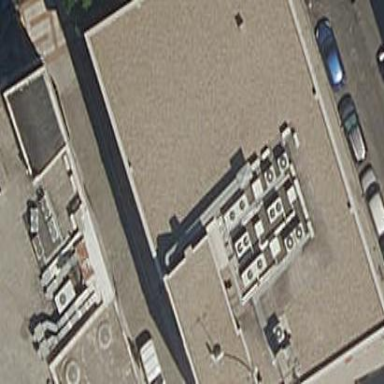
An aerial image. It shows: Office building.